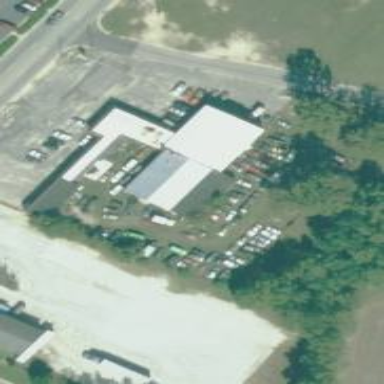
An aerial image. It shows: Building that houses car repair shop.